Field crop: maize
Growth stage: 2
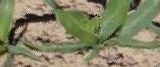
Species: maize